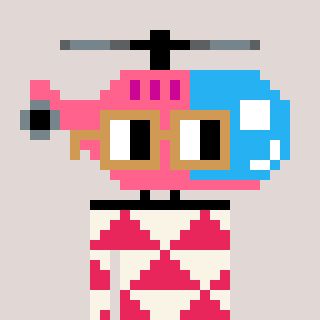
a pixel art character with square brown glasses, a helicopter-shaped head and a redpinkish-colored body on a warm background